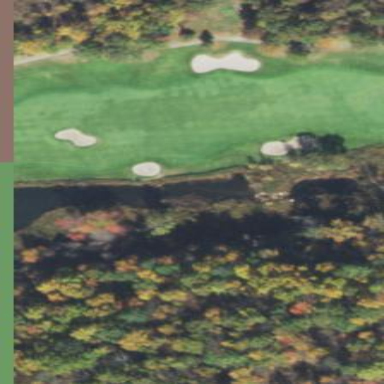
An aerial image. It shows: Water hazard in golf course. The hazard is natural water feature.